Question: I have an ArrayList which has about 1000 contacts details. It takes 30 seconds to open.
So I store this list in internal storage of android. I check details of app after installing its data shows 16 kb, which was previously 0. So data is being stored but when I try to read data from list,the app is closed with nullpointerexception.
:
'''
@Override
protected void onCreate(Bundle savedInstanceState) {
super.onCreate(savedInstanceState);
this.requestWindowFeature(Window.FEATURE_NO_TITLE);
//Remove notification bar
this.getWindow().setFlags(WindowManager.LayoutParams.FLAG_FULLSCREEN, WindowManager.LayoutParams.FLAG_FULLSCREEN);
setContentView(R.layout.activity_main);
listcontact = (GridView)findViewById(R.id.listapp);
ImageView img=(ImageView)findViewById(R.id.imageView1);
listcontact.setEmptyView(img);
try {
aa = readFromInternalStorage();
} catch (ClassNotFoundException e) {
// TODO Auto-generated catch block
e.printStackTrace();
}
if(aa.isEmpty()){
getnumber(this.getContentResolver());
}
else{
adapt=new ContactAdapter(MainActivity.this, aa);
listcontact.setAdapter(adapt);
}
edittext = (EditText)findViewById(R.id.edit_search);
edittext.addTextChangedListener(new TextWatcher() {
@Override
public void onTextChanged(CharSequence cs, int start, int before, int count) {
// TODO Auto-generated method stub
//MainActivity.this.adapt.getFilter().filter(s);
int textlength = cs.length();
ArrayList<ContactStock> tempArrayList = new ArrayList<ContactStock>();
for(ContactStock c: aa){
String srch= c.getNumber().replaceAll(" ", "");
if (textlength <= c.getName().length() || textlength <= srch.length()) {
if (c.getName().toLowerCase().contains(cs.toString().toLowerCase()) || srch.toLowerCase().contains(cs.toString().toLowerCase())) {
tempArrayList.add(c);
}
}
}
adapt = new ContactAdapter(MainActivity.this, tempArrayList);
listcontact.setAdapter(adapt);
}
@Override
public void beforeTextChanged(CharSequence s, int start, int count,
int after) {
// TODO Auto-generated method stub
}
@Override
public void afterTextChanged(Editable s) {
// TODO Auto-generated method stub
}
});
}
@Override
public boolean onCreateOptionsMenu(Menu menu) {
// Inflate the menu; this adds items to the action bar if it is present.
getMenuInflater().inflate(R.menu.main, menu);
return true;
}
class Info {
public String name;
public String phone;
public String picture;
@Override
public String toString() {
return name + " " + phone;
}
}
public void getnumber(ContentResolver cr) {
Cursor phone = cr.query(ContactsContract.CommonDataKinds.Phone.CONTENT_URI, null, null, null, ContactsContract.CommonDataKinds.Phone.DISPLAY_NAME + " ASC");
while (phone.moveToNext()) {
Info info = new Info();
ids=phone.getInt(phone.getColumnIndex(ContactsContract.CommonDataKinds.Phone.PHOTO_ID));
info.phone=phone.getString(phone.getColumnIndex(ContactsContract.CommonDataKinds.Phone.NUMBER));
info.name=phone.getString(phone.getColumnIndex(ContactsContract.CommonDataKinds.Phone.DISPLAY_NAME));
long id=Long.valueOf(ids);
byte[] imagearray = queryContactImage(ids);
System.out.println("...........name");
aa.add(new ContactStock(info.name,info.phone,imagearray));
}
saveToInternalStorage(aa);
phone.close();
adapt=new ContactAdapter(MainActivity.this, aa);
listcontact.setAdapter(adapt);
}
private byte[] queryContactImage(int imageDataRow) {
Cursor c = getContentResolver().query(ContactsContract.Data.CONTENT_URI, new String[] {
ContactsContract.CommonDataKinds.Photo.PHOTO
}, ContactsContract.Data._ID + "=?", new String[] {
Integer.toString(imageDataRow)
}, null);
byte[] imageBytes = null;
if (c != null) {
if (c.moveToFirst()) {
imageBytes = c.getBlob(0);
}
c.close();
}
return imageBytes;
}
public void saveToInternalStorage(ArrayList<ContactStock> aList) {
try {
FileOutputStream fos = openFileOutput(NAME, Context.MODE_PRIVATE);
ObjectOutputStream of = new ObjectOutputStream(fos);
of.writeObject(aList);
of.flush();
of.close();
fos.close();
}
catch (Exception e) {
Log.e("InternalStorage", e.getMessage());
}
}
@SuppressWarnings("unchecked")
public ArrayList<ContactStock> readFromInternalStorage() throws ClassNotFoundException {
ArrayList<ContactStock> toReturn = null;
FileInputStream fis;
try {
fis = openFileInput(NAME);
ObjectInputStream oi = new ObjectInputStream(fis);
toReturn = (ArrayList<ContactStock>) oi.readObject();
oi.close();
} catch (FileNotFoundException e) {
Log.e("InternalStorage", e.getMessage());
} catch (IOException e) {
Log.e("InternalStorage", e.getMessage());
}
return toReturn;
}
'''
Any help will be appreciated.
Thanks in advance.
## Update :-
my stacktrace is

errors in logcat
'''
03-11 12:47:52.037: E/InternalStorage(2919): Read an exception; java.io.NotSerializableException: com.webshine.quickdialplus.ContactStock
03-11 12:47:52.039: E/AndroidRuntime(2919): FATAL EXCEPTION: main
03-11 12:47:52.039: E/AndroidRuntime(2919): java.lang.RuntimeException: Unable to start activity ComponentInfo{com.webshine.quickdialerwidget/com.webshine.quickdialplus.MainActivity}: java.lang.NullPointerException
03-11 12:47:52.039: E/AndroidRuntime(2919): at android.app.ActivityThread.performLaunchActivity(ActivityThread.java:2343)
03-11 12:47:52.039: E/AndroidRuntime(2919): at android.app.ActivityThread.handleLaunchActivity(ActivityThread.java:2395)
03-11 12:47:52.039: E/AndroidRuntime(2919): at android.app.ActivityThread.access$600(ActivityThread.java:162)
03-11 12:47:52.039: E/AndroidRuntime(2919): at android.app.ActivityThread$H.handleMessage(ActivityThread.java:1364)
03-11 12:47:52.039: E/AndroidRuntime(2919): at android.os.Handler.dispatchMessage(Handler.java:107)
03-11 12:47:52.039: E/AndroidRuntime(2919): at android.os.Looper.loop(Looper.java:194)
03-11 12:47:52.039: E/AndroidRuntime(2919): at android.app.ActivityThread.main(ActivityThread.java:5371)
03-11 12:47:52.039: E/AndroidRuntime(2919): at java.lang.reflect.Method.invokeNative(Native Method)
03-11 12:47:52.039: E/AndroidRuntime(2919): at java.lang.reflect.Method.invoke(Method.java:525)
03-11 12:47:52.039: E/AndroidRuntime(2919): at com.android.internal.os.ZygoteInit$MethodAndArgsCaller.run(ZygoteInit.java:833)
03-11 12:47:52.039: E/AndroidRuntime(2919): at com.android.internal.os.ZygoteInit.main(ZygoteInit.java:600)
03-11 12:47:52.039: E/AndroidRuntime(2919): at dalvik.system.NativeStart.main(Native Method)
03-11 12:47:52.039: E/AndroidRuntime(2919): Caused by: java.lang.NullPointerException
03-11 12:47:52.039: E/AndroidRuntime(2919): at com.webshine.quickdialplus.MainActivity.onCreate(MainActivity.java:62)
03-11 12:47:52.039: E/AndroidRuntime(2919): at android.app.Activity.performCreate(Activity.java:5122)
03-11 12:47:52.039: E/AndroidRuntime(2919): at android.app.Instrumentation.callActivityOnCreate(Instrumentation.java:1081)
03-11 12:47:52.039: E/AndroidRuntime(2919): at android.app.ActivityThread.performLaunchActivity(ActivityThread.java:2307)
03-11 12:47:52.039: E/AndroidRuntime(2919): ... 11 more
'''
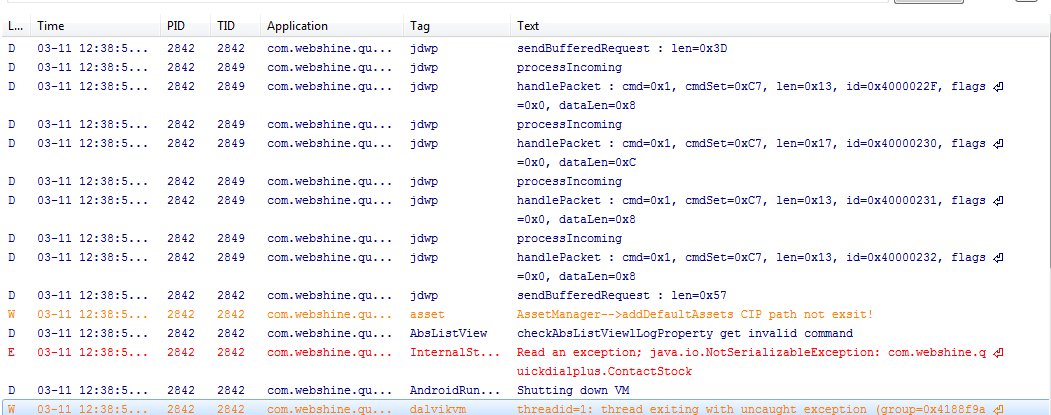
Answer: let your serialised class be serializable
'''
Class ContactStock implements Serializable
{
// your existing code
}
'''